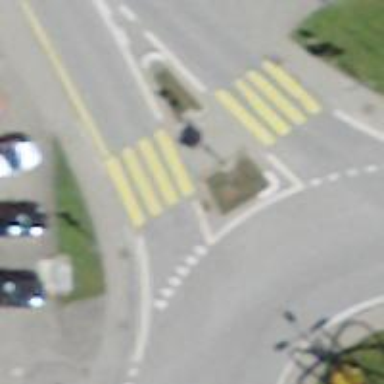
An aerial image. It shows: Uncontrolled crossing with zebra marking and island.